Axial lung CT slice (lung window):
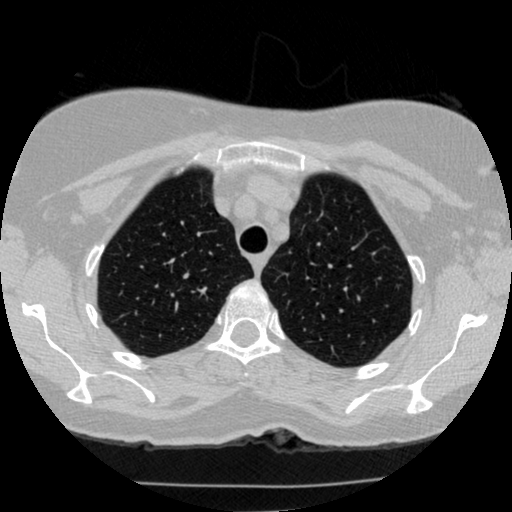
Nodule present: no